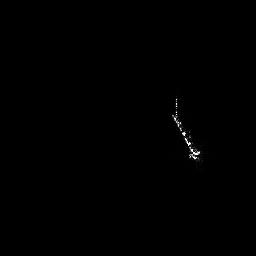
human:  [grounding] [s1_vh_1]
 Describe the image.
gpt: In the satellite image, there is  <ref>1 large ship </ref> <box>[[65, 36, 78, 64, 0]]</box> located at right.